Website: home-depot
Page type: address-validator
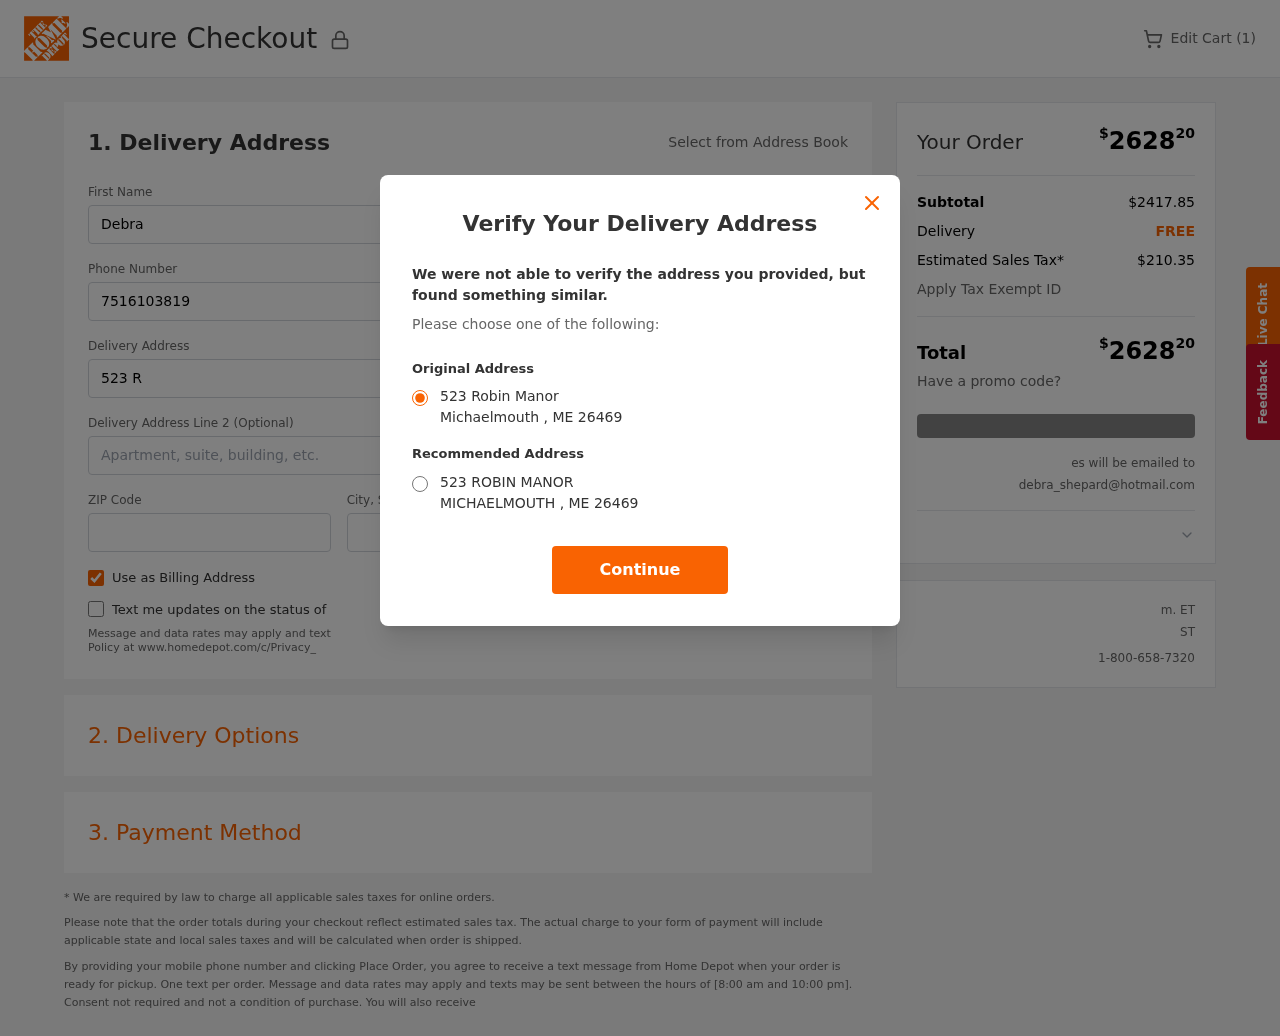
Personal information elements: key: PII_CITY
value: Michaelmouth
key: PII_EMAIL
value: debra_shepard@hotmail.com
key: PII_POSTCODE
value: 26469
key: PII_STATE_ABBR
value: ME
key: PII_STREET
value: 523 Robin Manor
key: PII_FIRSTNAME
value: Debra
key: PII_LASTNAME
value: Shepard
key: PII_PHONE
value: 7516103819
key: PII_STREET2
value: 11469 Stephanie Walk Suite 697
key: PII_CITY_STATE
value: Michaelmouth, ME
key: PII_STREET_ALT
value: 523 ROBIN MANOR
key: PII_CITY_ALT
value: MICHAELMOUTH
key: PII_POSTCODE_FULL
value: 26469
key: PII_POSTCODE_NUMERIC
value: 26469
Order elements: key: ORDER_NUM_ITEMS
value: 1
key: ORDER_TOTAL
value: $262820
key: ORDER_SUBTOTAL
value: $2417.85
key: ORDER_SHIPPING_COST
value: FREE
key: ORDER_TAX
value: $210.35